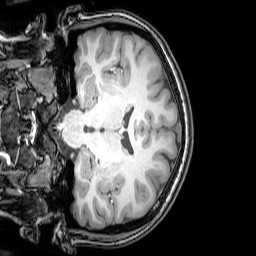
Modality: T1w
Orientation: coronal
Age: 22
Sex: female
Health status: healthy
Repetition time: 0.081 s
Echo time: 0.037 s